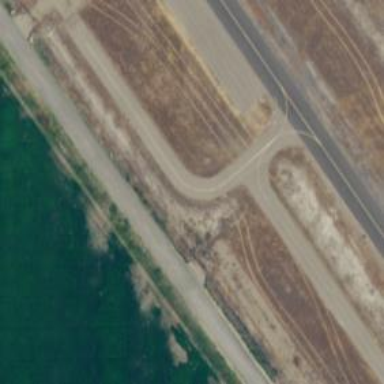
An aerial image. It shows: View of taxiway at the airport.